Field crop: maize
Growth stage: 2
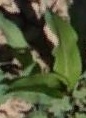
Species: maize